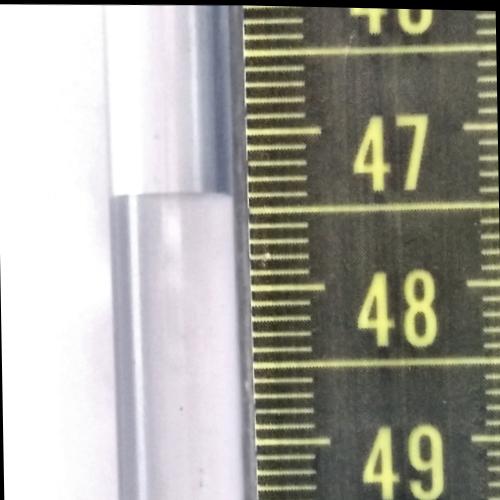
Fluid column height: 47.4 cm